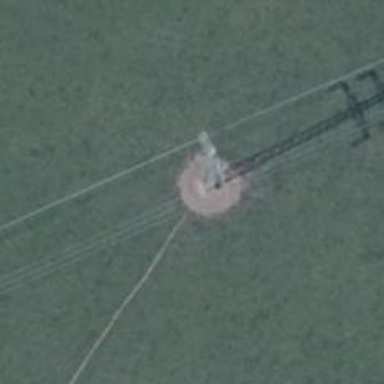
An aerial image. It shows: Power tower.